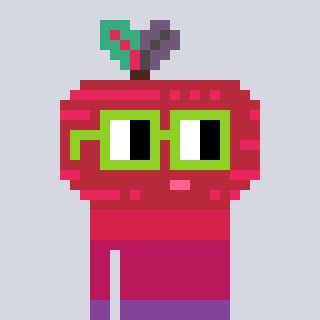
a pixel art character with square light green glasses, a beet-shaped head and a peachy-colored body on a cool background